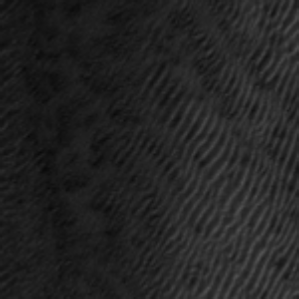
Label: frost